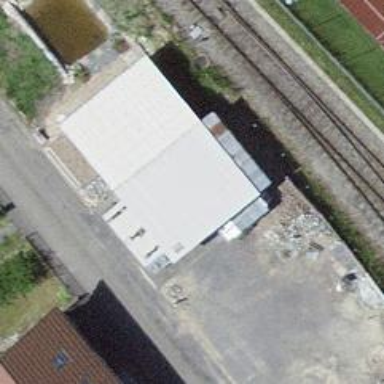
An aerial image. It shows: View of roof of building.